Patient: sex F, age 75
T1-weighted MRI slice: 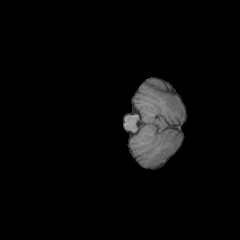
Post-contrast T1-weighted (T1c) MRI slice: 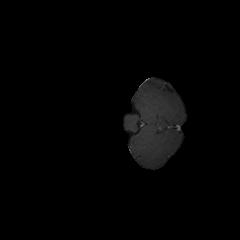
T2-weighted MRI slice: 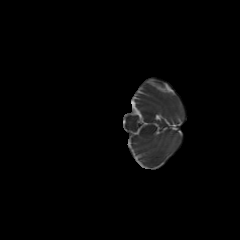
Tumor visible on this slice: no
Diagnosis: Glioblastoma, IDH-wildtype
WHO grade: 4